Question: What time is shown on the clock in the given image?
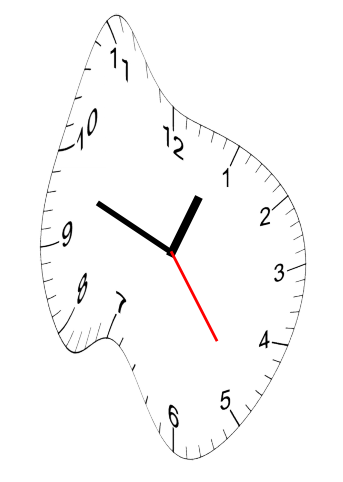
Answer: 12:48:24